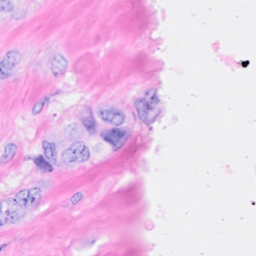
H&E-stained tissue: Breast